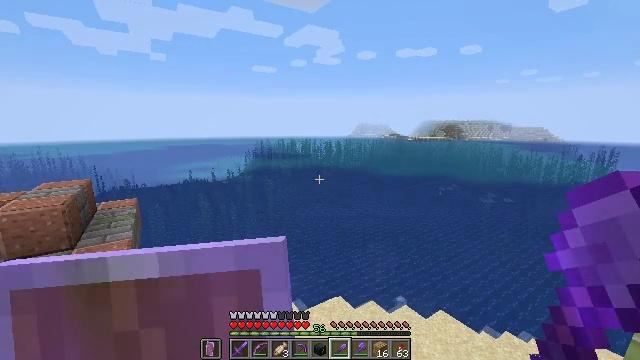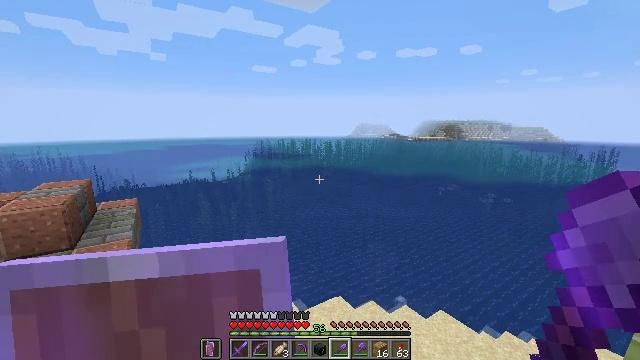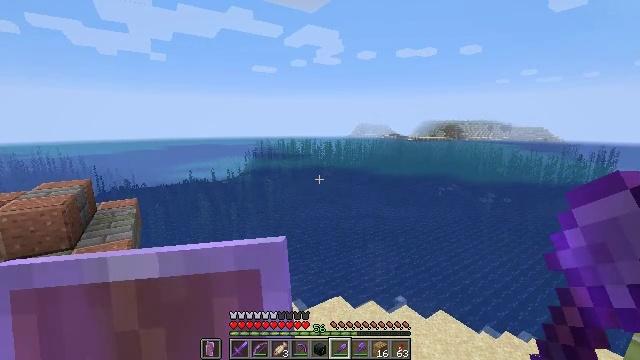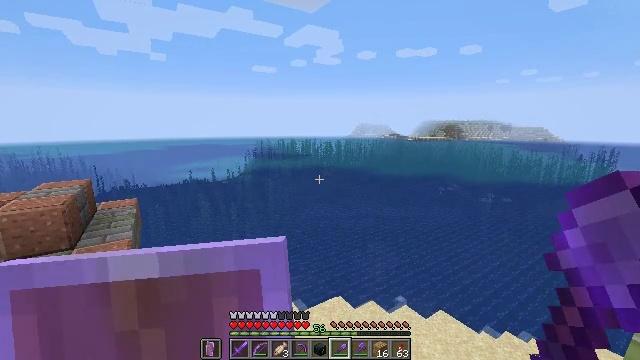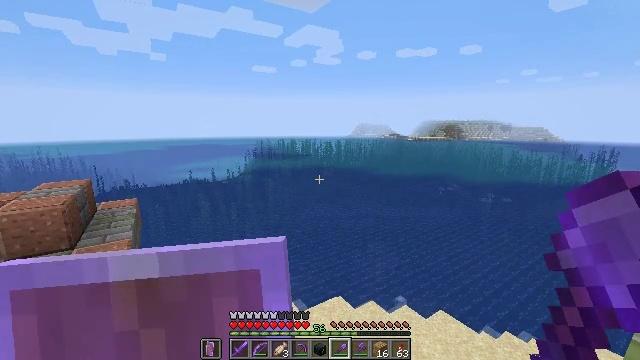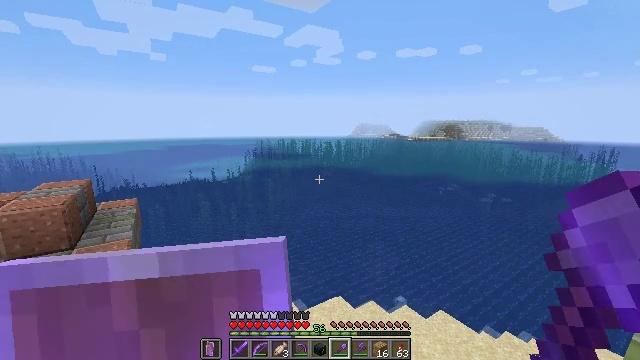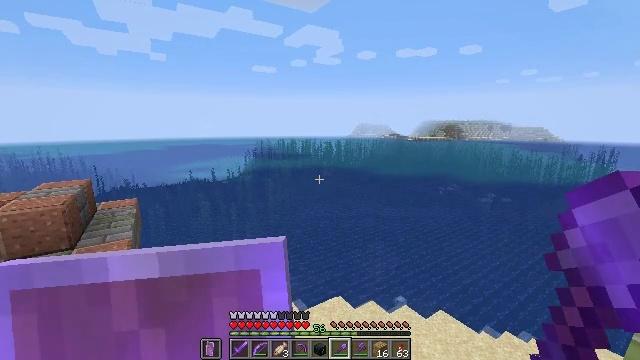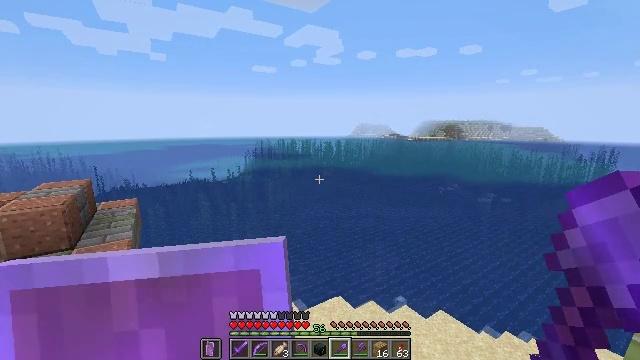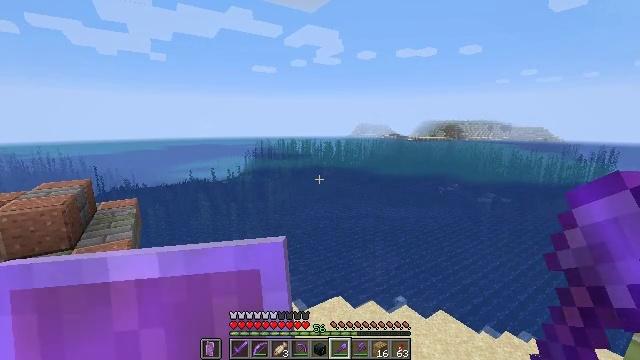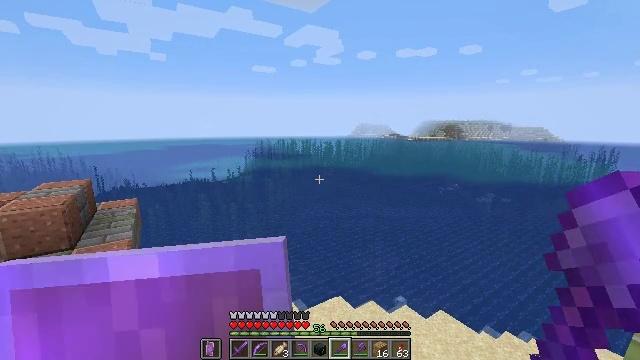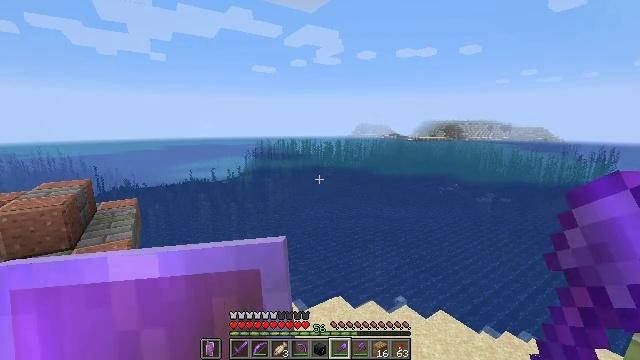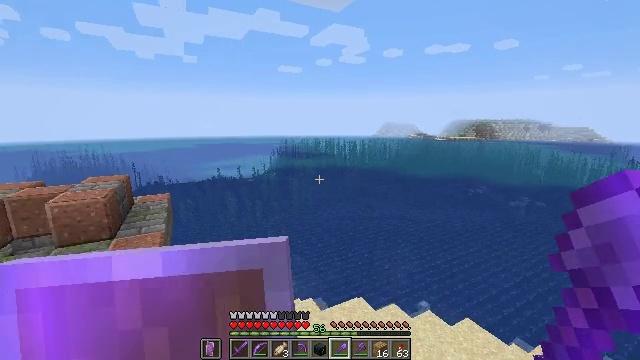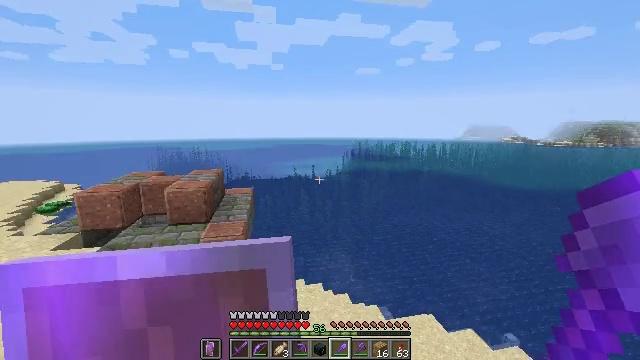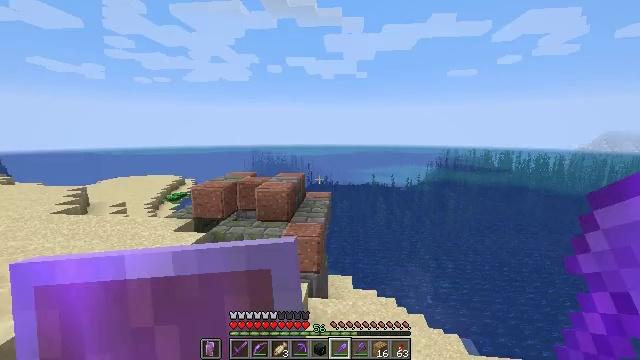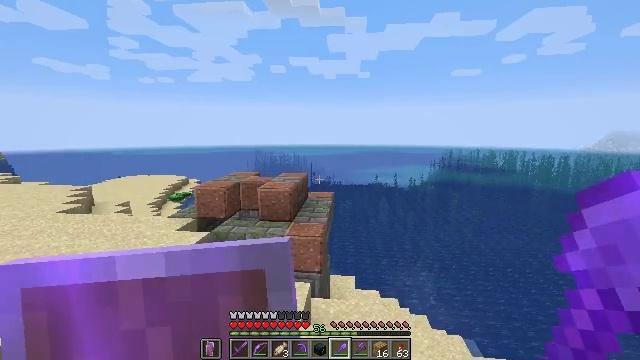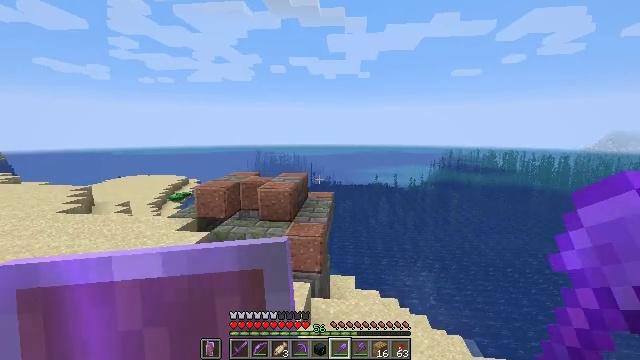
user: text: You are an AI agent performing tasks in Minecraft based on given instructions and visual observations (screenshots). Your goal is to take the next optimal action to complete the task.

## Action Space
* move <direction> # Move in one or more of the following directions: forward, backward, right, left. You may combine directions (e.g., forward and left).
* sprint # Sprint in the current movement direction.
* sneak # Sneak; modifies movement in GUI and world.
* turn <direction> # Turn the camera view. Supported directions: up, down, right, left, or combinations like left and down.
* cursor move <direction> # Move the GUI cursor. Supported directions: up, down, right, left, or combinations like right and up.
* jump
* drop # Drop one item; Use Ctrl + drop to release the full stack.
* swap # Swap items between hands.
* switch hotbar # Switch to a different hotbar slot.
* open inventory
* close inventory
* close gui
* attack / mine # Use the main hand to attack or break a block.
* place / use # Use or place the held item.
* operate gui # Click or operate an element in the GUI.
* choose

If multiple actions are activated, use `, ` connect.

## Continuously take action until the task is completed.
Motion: motion action
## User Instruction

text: Mine gravel from the ground.
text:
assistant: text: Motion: no_op
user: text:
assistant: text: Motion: no_op
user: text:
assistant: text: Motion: no_op
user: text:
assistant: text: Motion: no_op
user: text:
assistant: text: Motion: no_op
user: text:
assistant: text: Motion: no_op
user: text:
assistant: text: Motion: no_op
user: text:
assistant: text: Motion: no_op
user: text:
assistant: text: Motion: no_op
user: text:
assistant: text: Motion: no_op
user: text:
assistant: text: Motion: turn left
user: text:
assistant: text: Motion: turn left
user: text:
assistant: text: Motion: turn left and up
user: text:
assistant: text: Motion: no_op
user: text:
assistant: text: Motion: no_op
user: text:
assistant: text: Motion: turn left
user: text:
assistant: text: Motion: no_op
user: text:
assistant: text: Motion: no_op
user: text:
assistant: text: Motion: no_op
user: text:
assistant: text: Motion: turn left
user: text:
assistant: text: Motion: turn left
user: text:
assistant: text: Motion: turn left
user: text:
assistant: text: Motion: turn left
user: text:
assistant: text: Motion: no_op
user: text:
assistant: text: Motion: no_op
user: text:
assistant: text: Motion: no_op
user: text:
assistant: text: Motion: turn left
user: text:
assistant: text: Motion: turn left
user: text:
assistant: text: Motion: no_op
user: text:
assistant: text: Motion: no_op